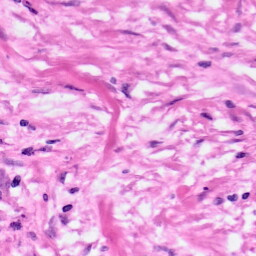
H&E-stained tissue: Pancreatic